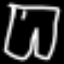
Label: pants